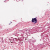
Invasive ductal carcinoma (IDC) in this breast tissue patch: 0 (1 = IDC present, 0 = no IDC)